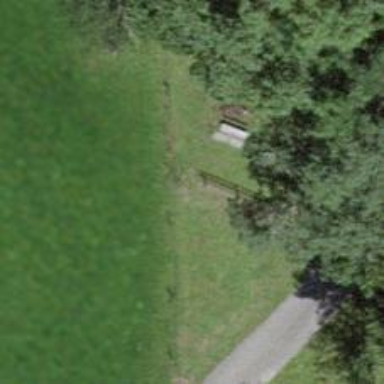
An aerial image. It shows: Brown bench.